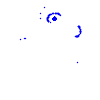
Particle: electron